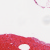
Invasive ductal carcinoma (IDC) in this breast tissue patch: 0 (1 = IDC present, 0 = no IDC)